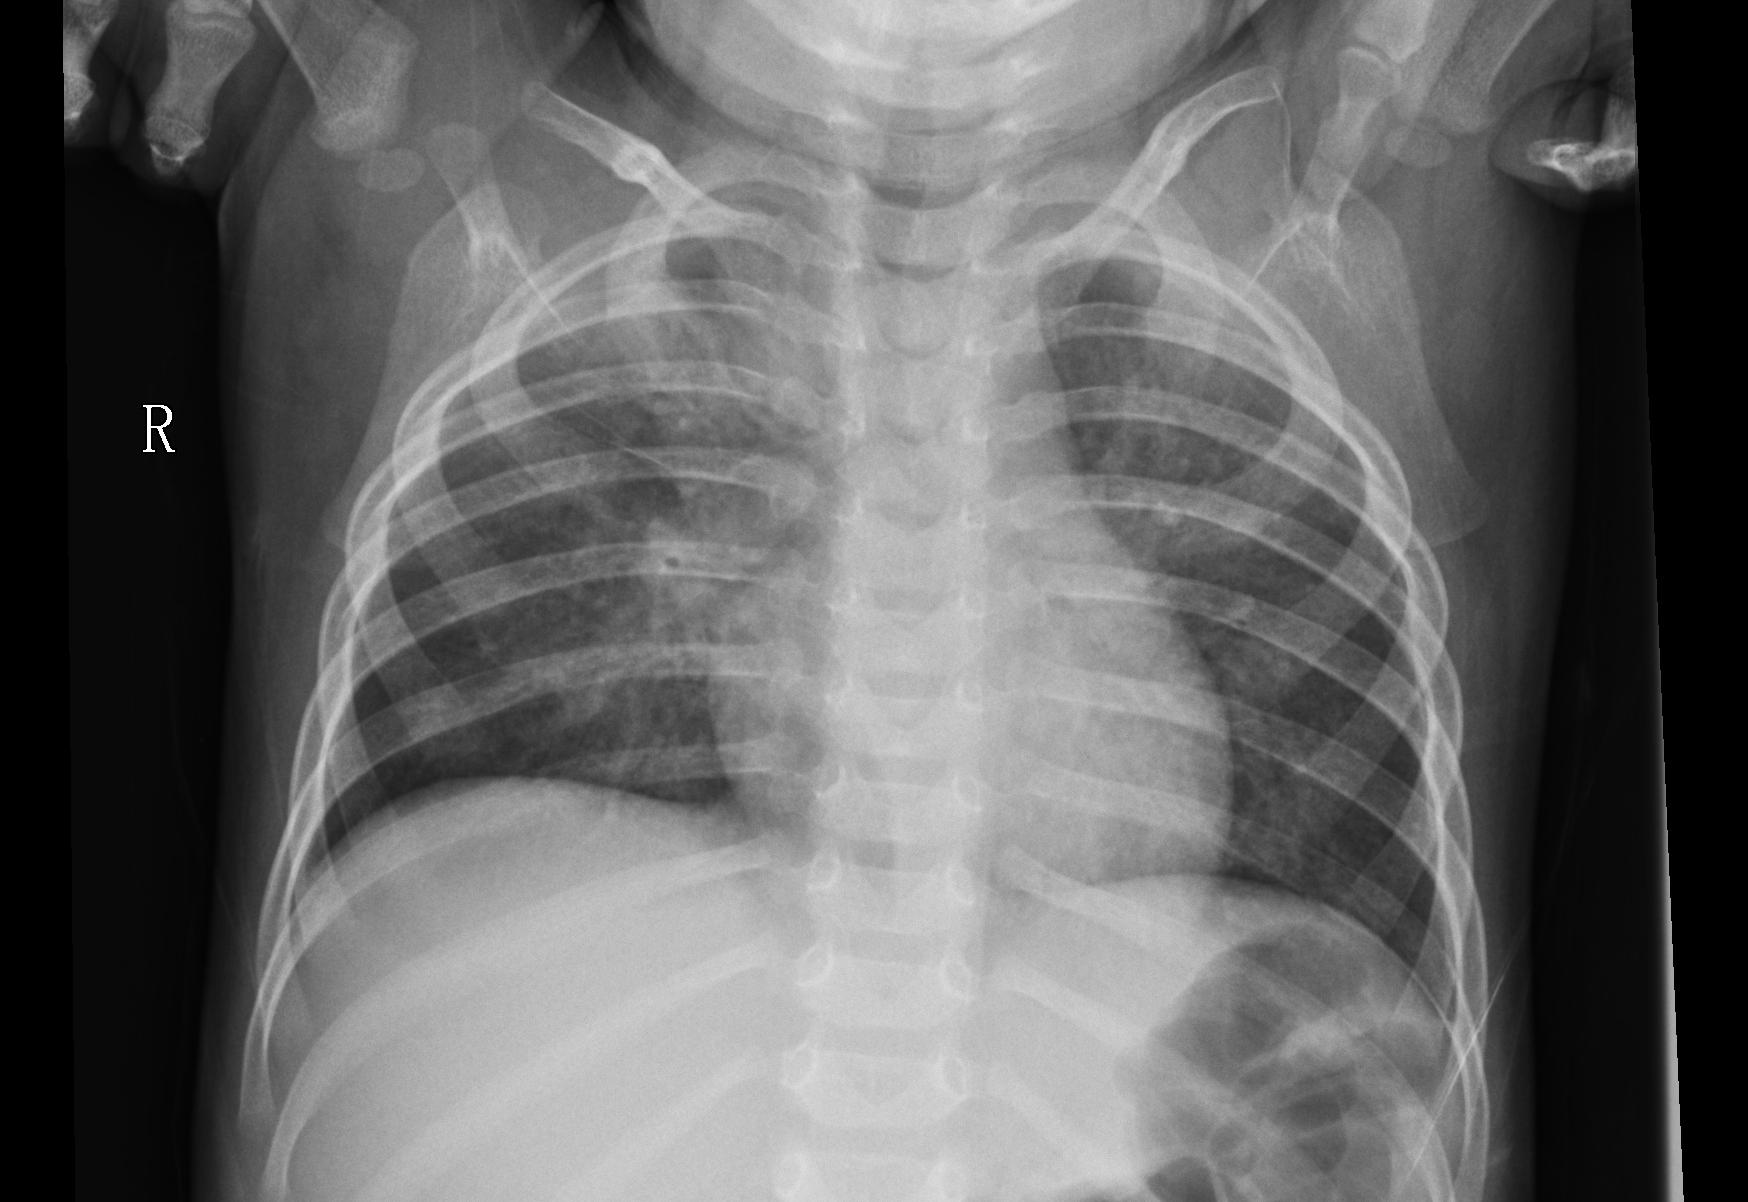
Diagnosis: PNEUMONIA